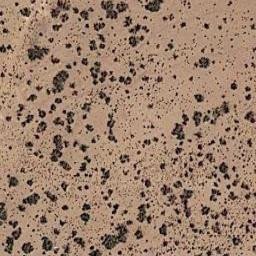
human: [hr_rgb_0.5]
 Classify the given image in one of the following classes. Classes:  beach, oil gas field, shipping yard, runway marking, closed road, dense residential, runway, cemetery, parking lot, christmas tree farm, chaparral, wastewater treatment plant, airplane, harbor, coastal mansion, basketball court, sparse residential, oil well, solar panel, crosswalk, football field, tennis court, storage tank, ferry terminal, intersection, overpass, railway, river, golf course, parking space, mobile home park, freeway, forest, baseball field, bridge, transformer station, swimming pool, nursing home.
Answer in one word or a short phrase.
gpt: chaparral